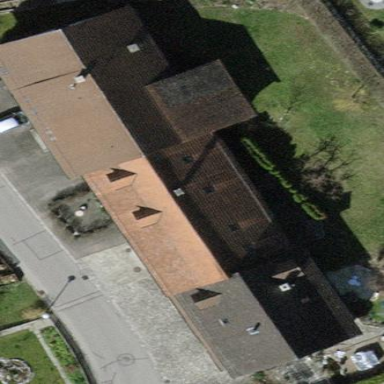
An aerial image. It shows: Terrace building with gabled roof.